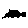
Label: car